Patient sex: F
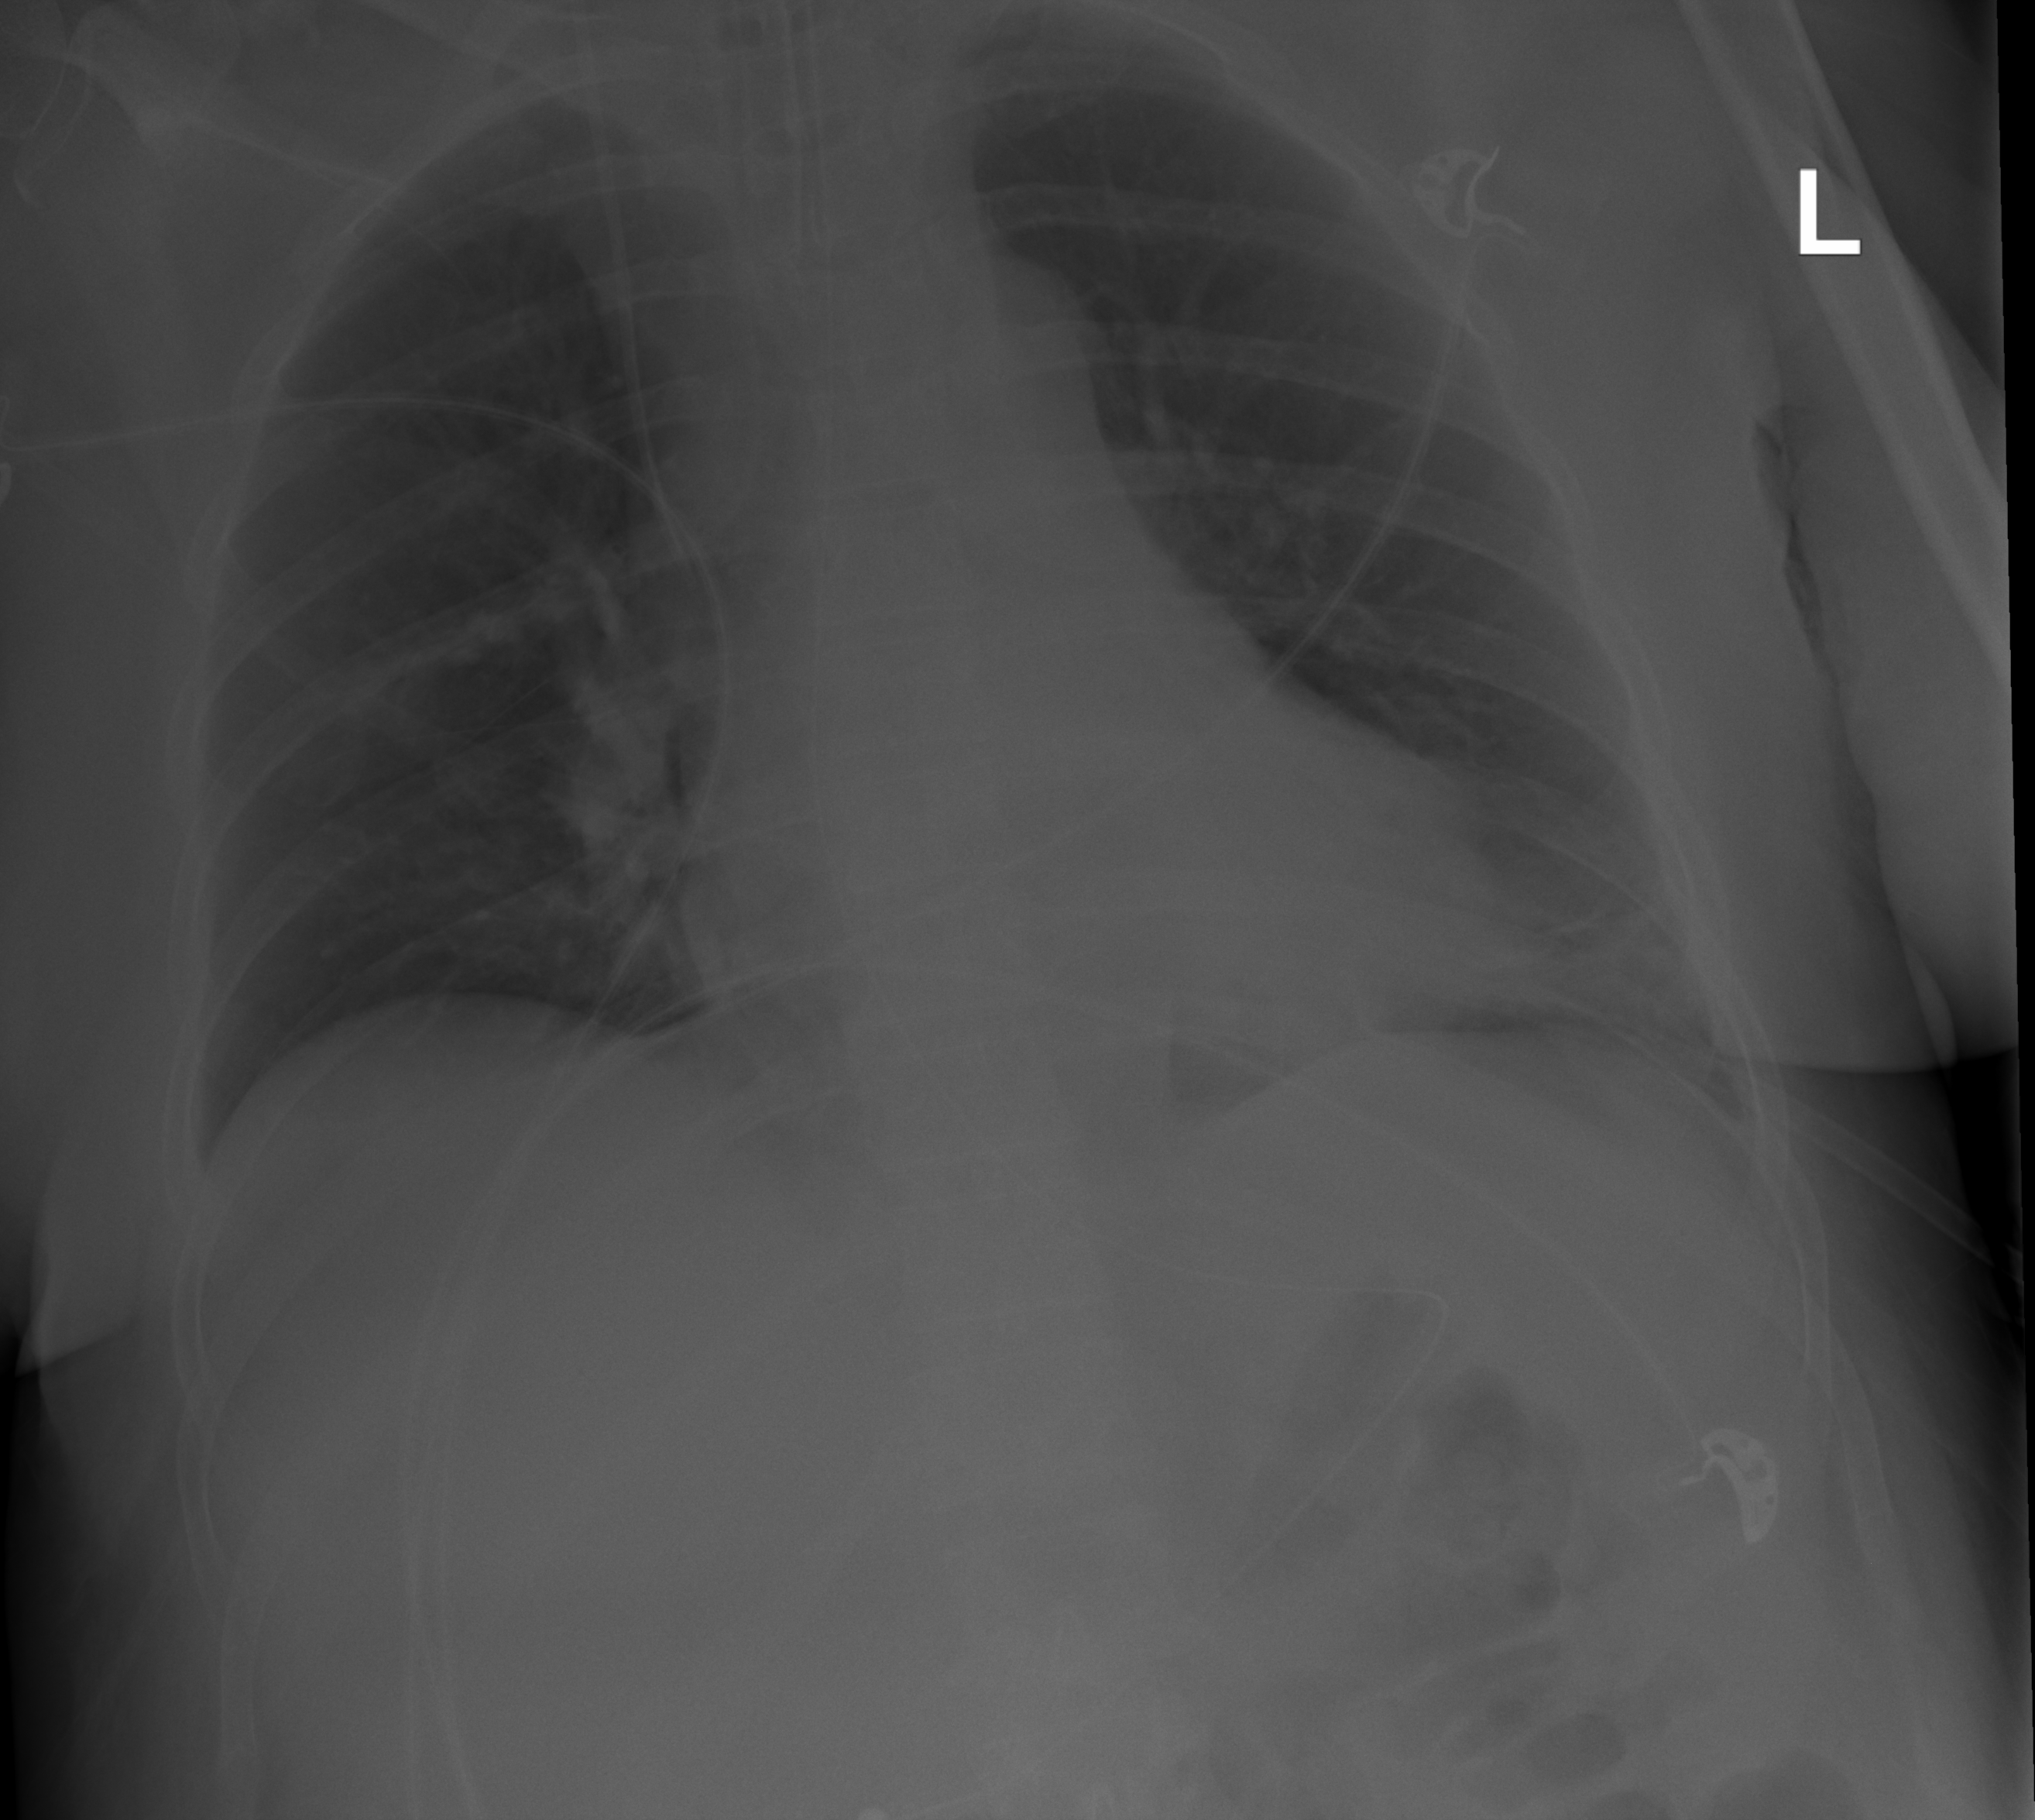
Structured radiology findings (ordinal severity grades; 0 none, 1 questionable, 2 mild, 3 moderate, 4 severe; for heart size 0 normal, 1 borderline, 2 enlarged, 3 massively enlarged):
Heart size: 1
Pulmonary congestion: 0
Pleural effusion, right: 0
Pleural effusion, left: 2
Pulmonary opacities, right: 2
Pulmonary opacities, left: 2
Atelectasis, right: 2
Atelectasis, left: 2